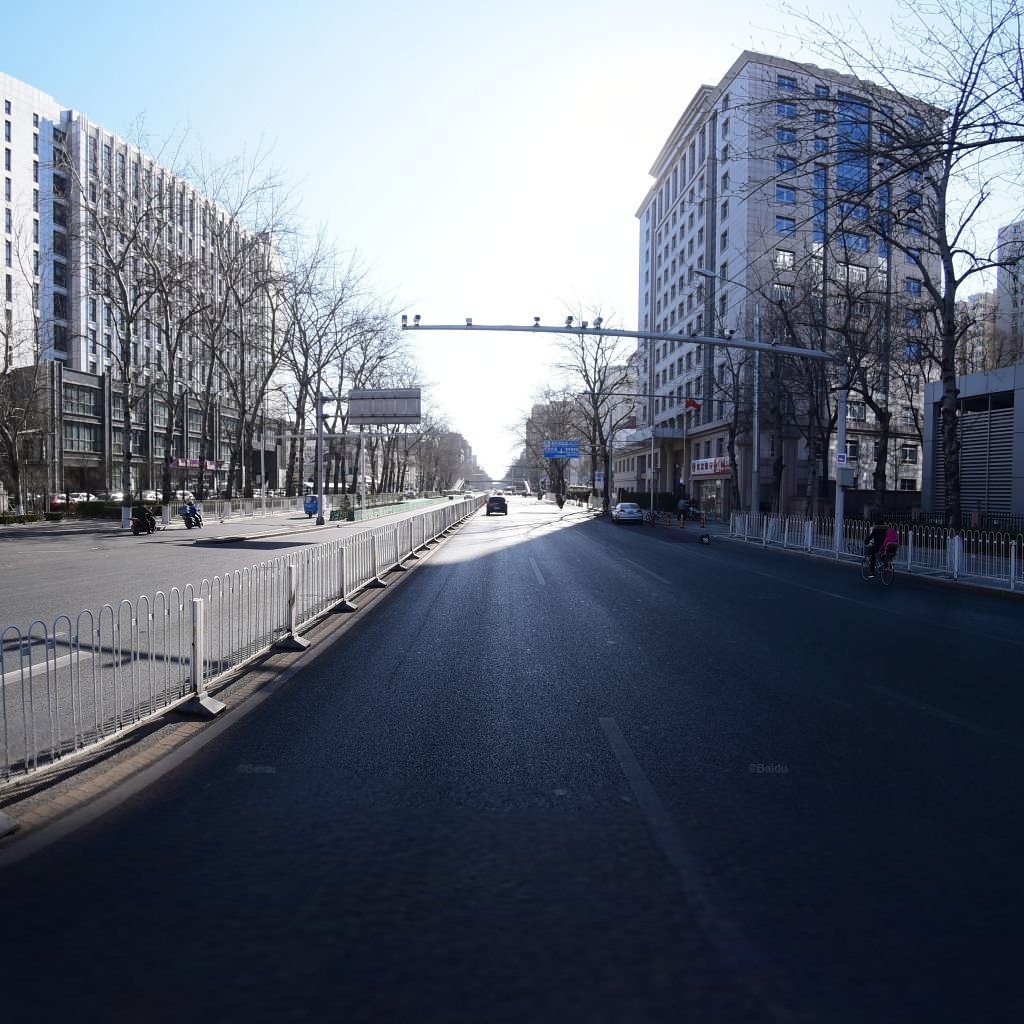
Region: Dongcheng
Road damage annotations: longitudinal crack